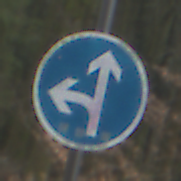
Verkehrszeichen: VorgeschriebeneFahrtrichtungGeradeausOderLinks
Umgebung: Outdoor, Nature
Tageszeit: Midday
Wetter: Overcast
Licht: Natural
Jahreszeit: NotSpecified
Kontrast: LowContrast